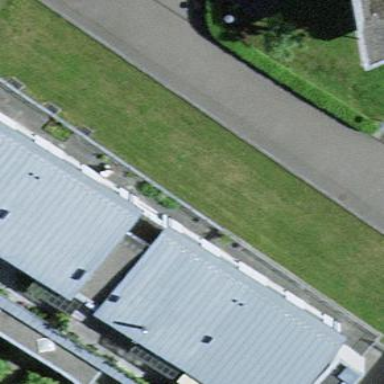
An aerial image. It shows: Group of garages.